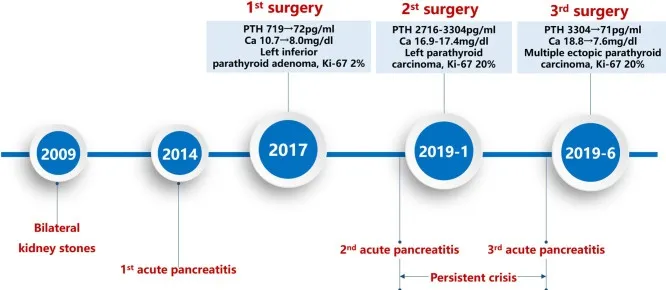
Event timeline. PTH, intact parathyroid hormone; Ca, calcium.
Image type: chart (chart)